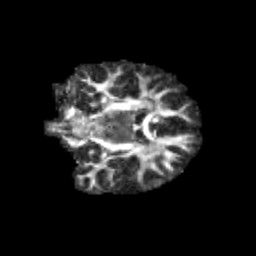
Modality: FA
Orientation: coronal
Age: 12
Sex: male
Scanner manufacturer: siemens
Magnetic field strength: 3 T
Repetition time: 3.8 s
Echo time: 0.07 s